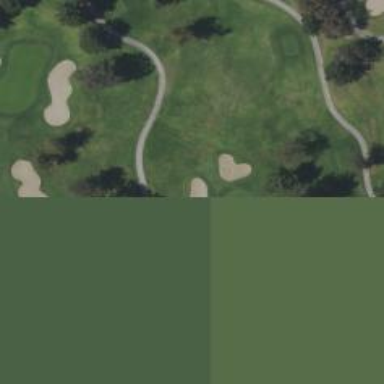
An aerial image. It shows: Golf hole.